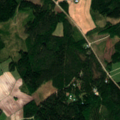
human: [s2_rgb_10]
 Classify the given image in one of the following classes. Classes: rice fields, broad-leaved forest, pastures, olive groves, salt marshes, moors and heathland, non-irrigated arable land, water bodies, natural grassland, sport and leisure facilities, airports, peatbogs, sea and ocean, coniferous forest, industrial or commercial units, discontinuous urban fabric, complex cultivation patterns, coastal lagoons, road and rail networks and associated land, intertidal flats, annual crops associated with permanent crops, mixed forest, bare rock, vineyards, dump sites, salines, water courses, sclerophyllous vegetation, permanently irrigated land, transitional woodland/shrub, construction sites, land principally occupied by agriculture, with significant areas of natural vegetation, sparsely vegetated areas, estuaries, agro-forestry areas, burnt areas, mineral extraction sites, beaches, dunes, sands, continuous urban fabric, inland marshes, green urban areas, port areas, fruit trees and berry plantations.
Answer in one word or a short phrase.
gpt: non-irrigated arable land, land principally occupied by agriculture, with significant areas of natural vegetation, broad-leaved forest, coniferous forest, mixed forest, transitional woodland/shrub